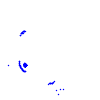
Particle: electron